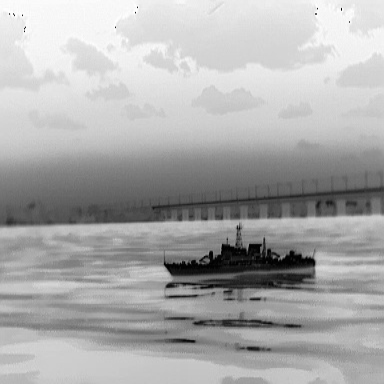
There is a warship in the infrared image.